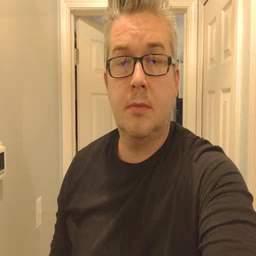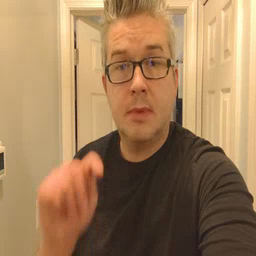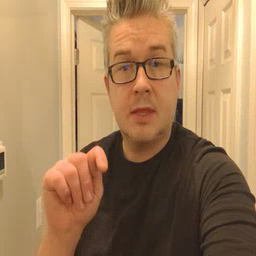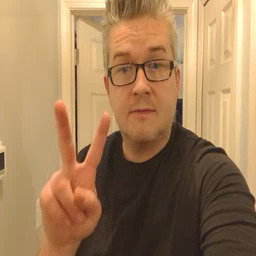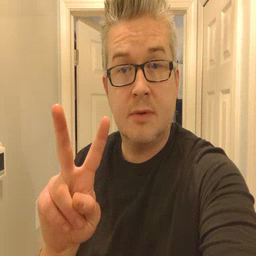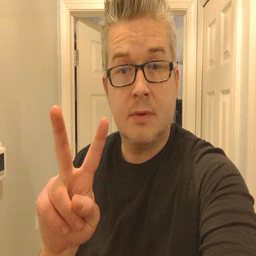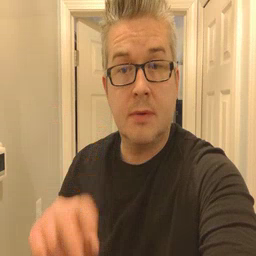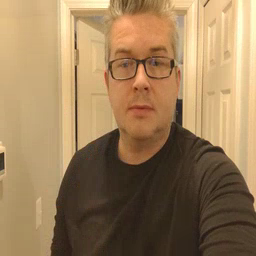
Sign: TV